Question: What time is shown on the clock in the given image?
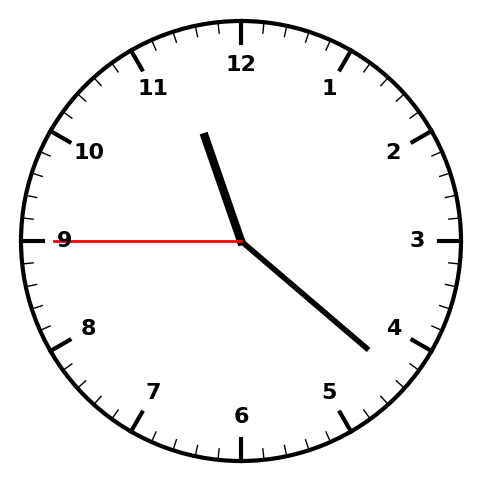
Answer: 11:21:45